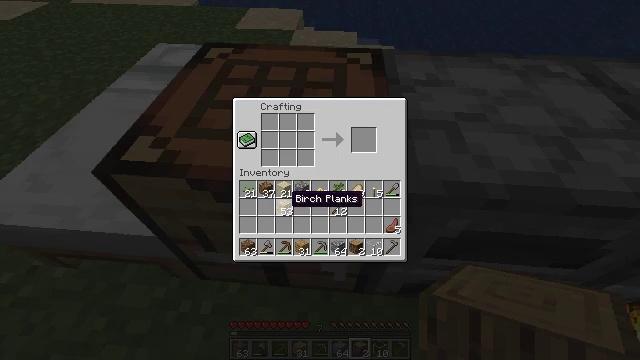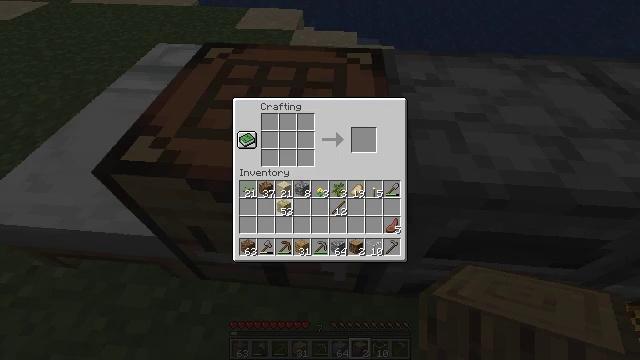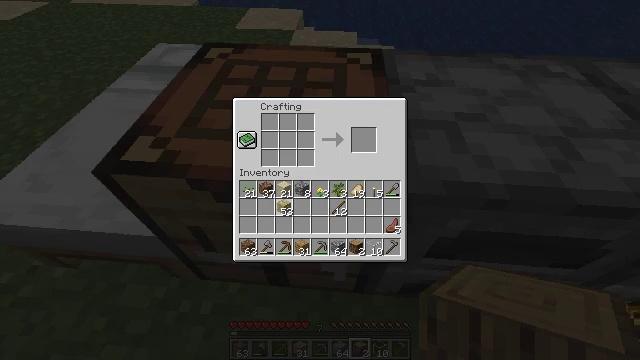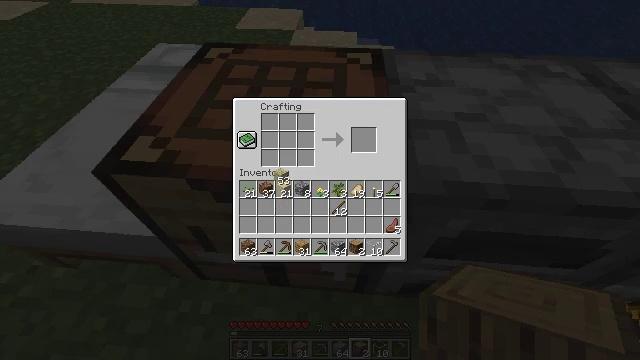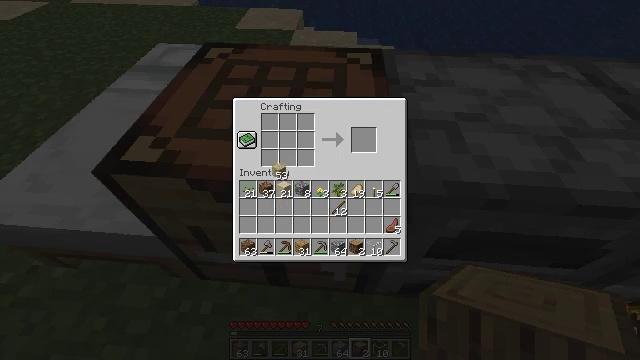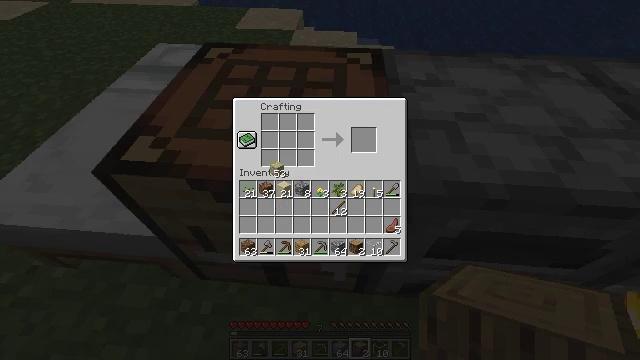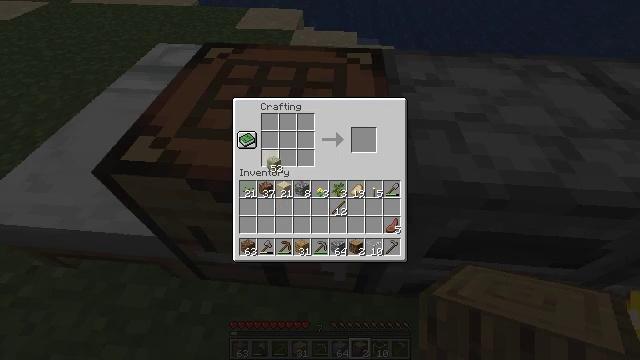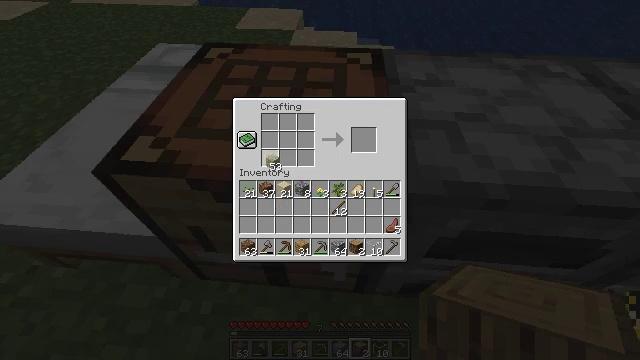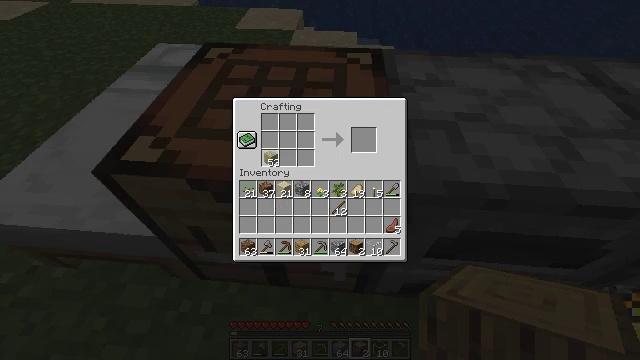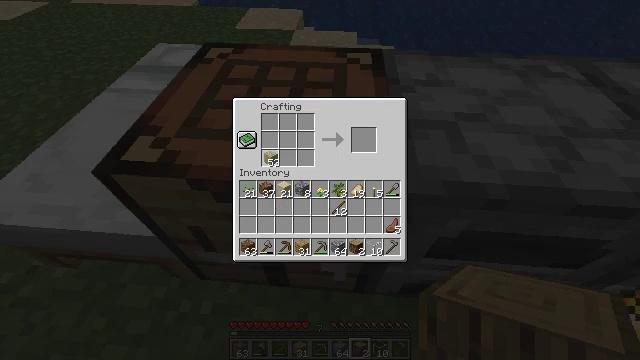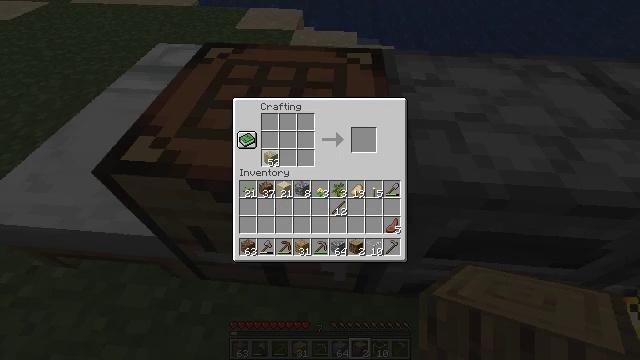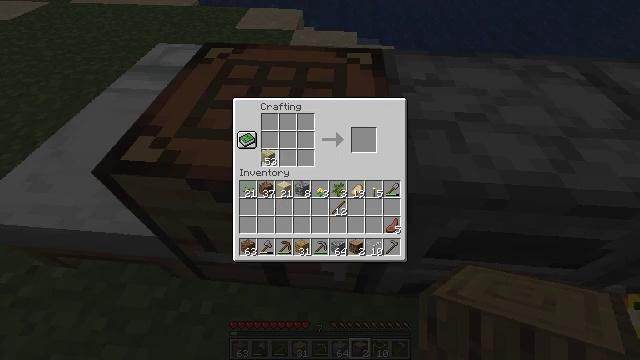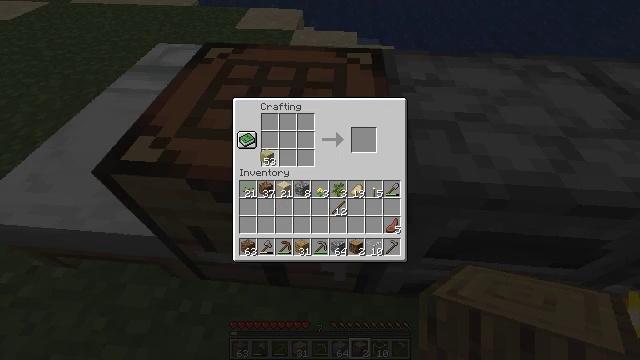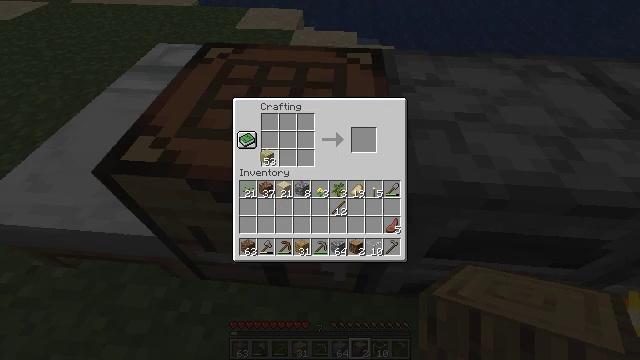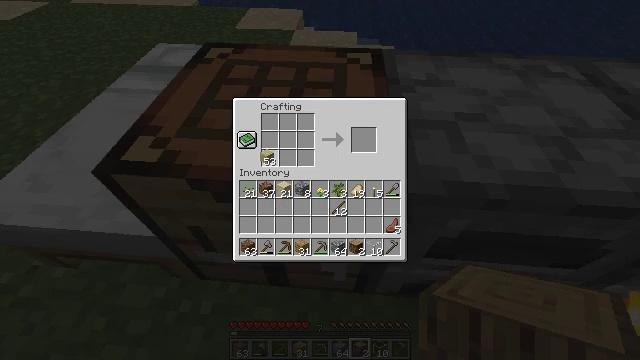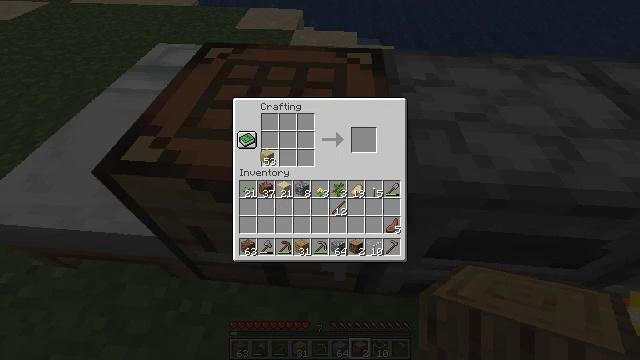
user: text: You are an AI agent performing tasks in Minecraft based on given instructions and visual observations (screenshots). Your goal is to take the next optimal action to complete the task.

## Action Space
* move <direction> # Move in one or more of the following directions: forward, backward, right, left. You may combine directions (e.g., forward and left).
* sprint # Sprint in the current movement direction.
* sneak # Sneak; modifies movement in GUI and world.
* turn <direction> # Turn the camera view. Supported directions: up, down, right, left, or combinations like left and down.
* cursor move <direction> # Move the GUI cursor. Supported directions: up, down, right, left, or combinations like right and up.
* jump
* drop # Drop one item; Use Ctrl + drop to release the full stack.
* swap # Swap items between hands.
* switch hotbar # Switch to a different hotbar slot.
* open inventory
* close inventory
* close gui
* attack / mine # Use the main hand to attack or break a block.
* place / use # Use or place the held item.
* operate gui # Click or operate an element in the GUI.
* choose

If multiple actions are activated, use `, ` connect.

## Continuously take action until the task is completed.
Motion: motion action
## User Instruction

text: Open the crafting table and craft birch slabs.
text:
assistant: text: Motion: operate gui
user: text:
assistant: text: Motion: operate gui
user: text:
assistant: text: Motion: cursor move up
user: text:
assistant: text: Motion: no_op
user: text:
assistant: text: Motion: no_op
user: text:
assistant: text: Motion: no_op
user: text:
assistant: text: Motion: no_op
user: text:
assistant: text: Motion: no_op
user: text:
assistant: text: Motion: no_op
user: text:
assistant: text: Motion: no_op
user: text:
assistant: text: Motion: no_op
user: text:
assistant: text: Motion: no_op
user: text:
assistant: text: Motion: no_op
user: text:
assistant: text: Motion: operate gui
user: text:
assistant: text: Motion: operate gui
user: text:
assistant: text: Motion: operate gui
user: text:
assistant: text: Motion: operate gui
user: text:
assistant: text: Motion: cursor move right, operate gui
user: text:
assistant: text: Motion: operate gui
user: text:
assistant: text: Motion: cursor move right, operate gui
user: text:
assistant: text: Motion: operate gui
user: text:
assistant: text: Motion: operate gui
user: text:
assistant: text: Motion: operate gui
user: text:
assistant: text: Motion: operate gui
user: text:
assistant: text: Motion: operate gui
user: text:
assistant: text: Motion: operate gui
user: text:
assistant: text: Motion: no_op
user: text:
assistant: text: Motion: no_op
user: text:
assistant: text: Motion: cursor move down
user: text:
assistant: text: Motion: cursor move down